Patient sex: M
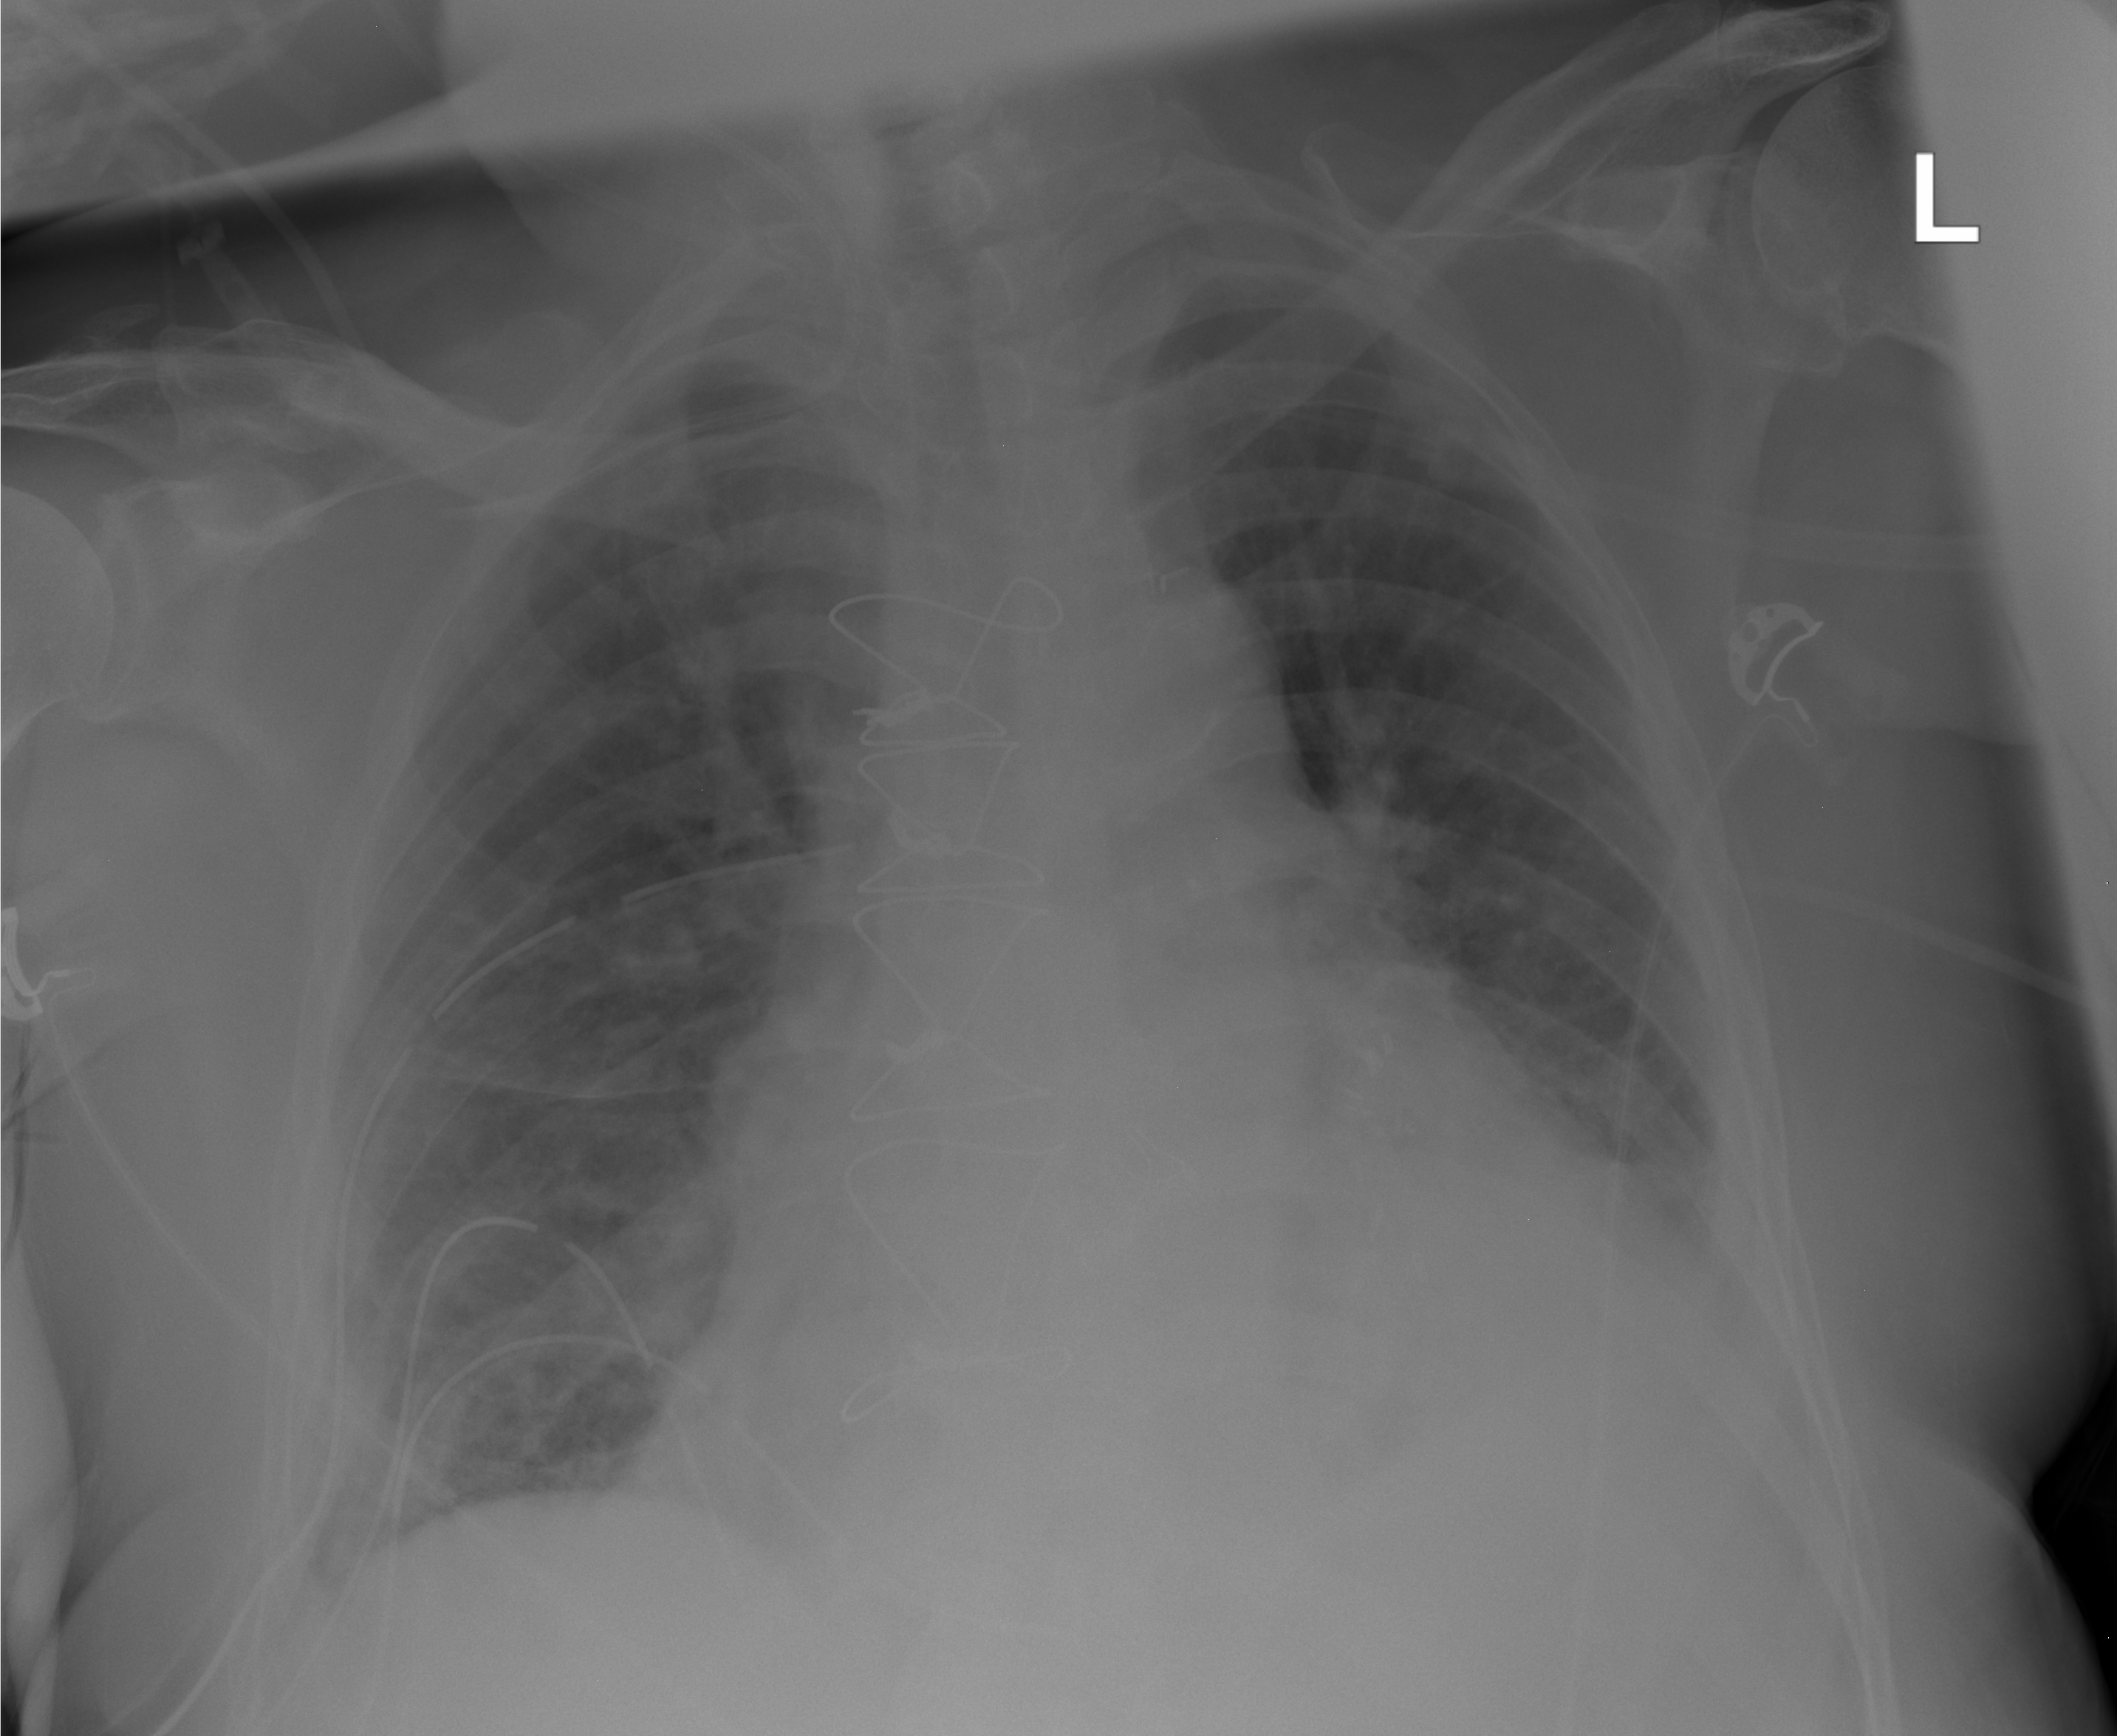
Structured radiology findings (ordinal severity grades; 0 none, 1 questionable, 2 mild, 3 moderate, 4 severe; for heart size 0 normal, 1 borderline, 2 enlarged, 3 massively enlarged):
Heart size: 2
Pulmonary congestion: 2
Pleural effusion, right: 0
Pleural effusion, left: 2
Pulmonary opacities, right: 3
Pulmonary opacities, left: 0
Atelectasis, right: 2
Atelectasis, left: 1